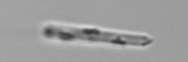
Label: Cerataulina_pelagica